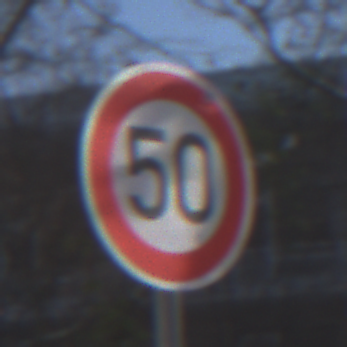
Verkehrszeichen: Geschwindigkeit50
Umgebung: Outdoor, Special
Tageszeit: MorningAfternoon
Wetter: Clear
Licht: Natural
Jahreszeit: Winter
Kontrast: HighContrast